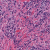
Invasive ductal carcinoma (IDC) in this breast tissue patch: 1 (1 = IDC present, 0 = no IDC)